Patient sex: M
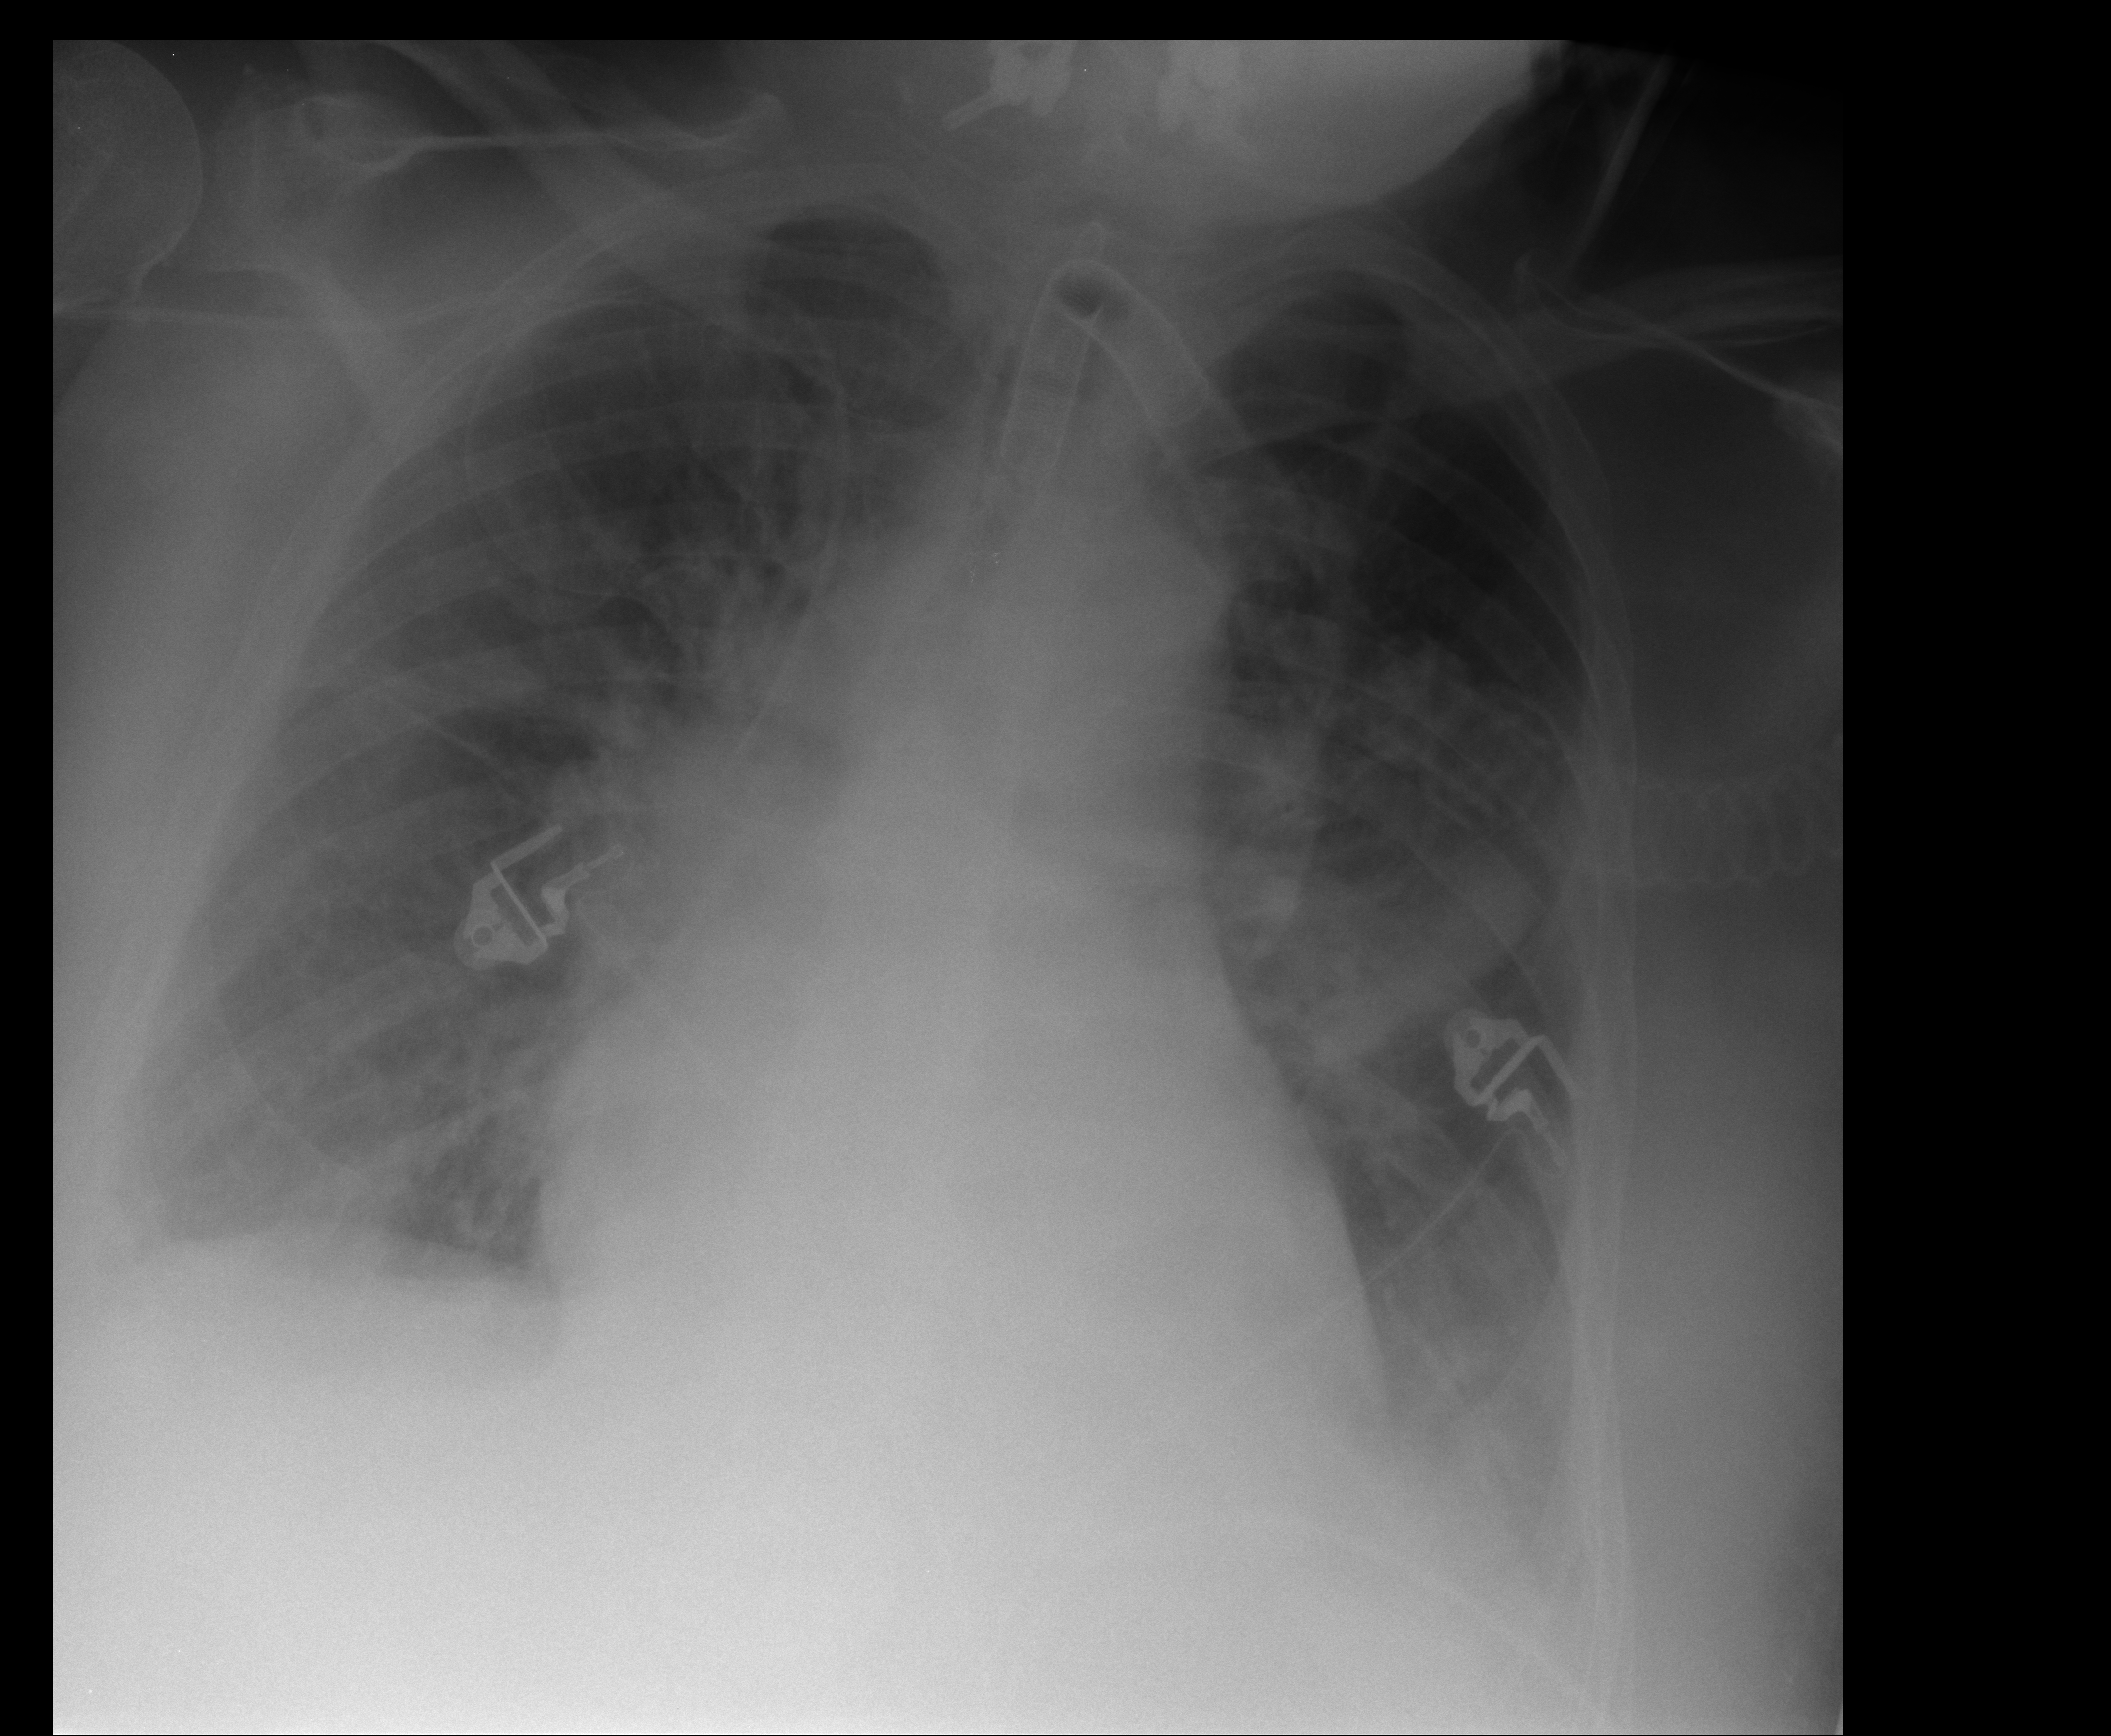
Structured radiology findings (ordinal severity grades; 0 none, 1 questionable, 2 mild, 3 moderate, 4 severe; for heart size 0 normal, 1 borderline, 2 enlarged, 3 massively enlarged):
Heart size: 2
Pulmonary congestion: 2
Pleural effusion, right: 2
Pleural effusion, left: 2
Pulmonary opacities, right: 1
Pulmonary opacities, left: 3
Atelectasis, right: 2
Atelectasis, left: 3